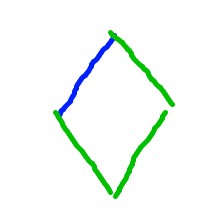
Shape: rhombus